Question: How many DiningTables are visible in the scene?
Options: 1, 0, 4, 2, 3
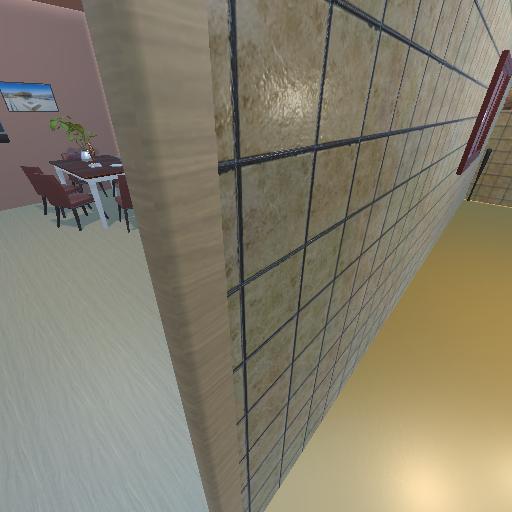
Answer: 1